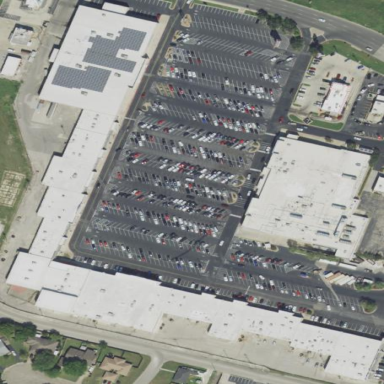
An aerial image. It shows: Retail building.